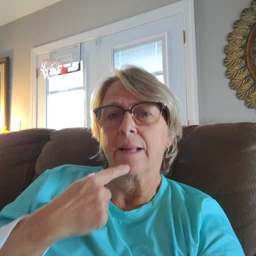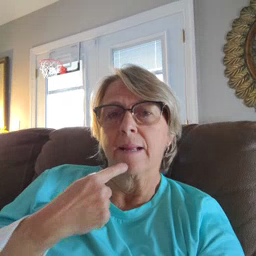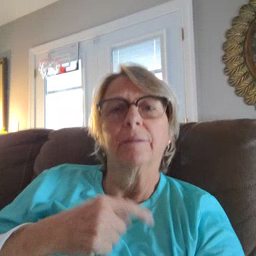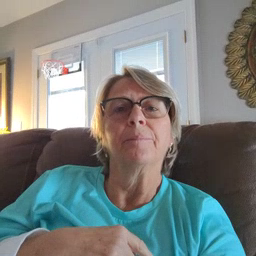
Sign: say